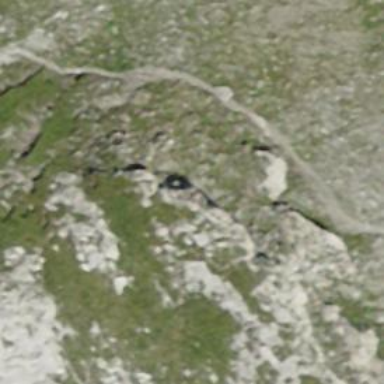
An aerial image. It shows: Natural cliff.